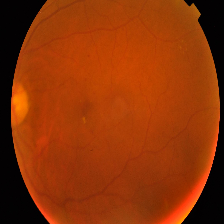
Diabetic retinopathy grade: Proliferative DR